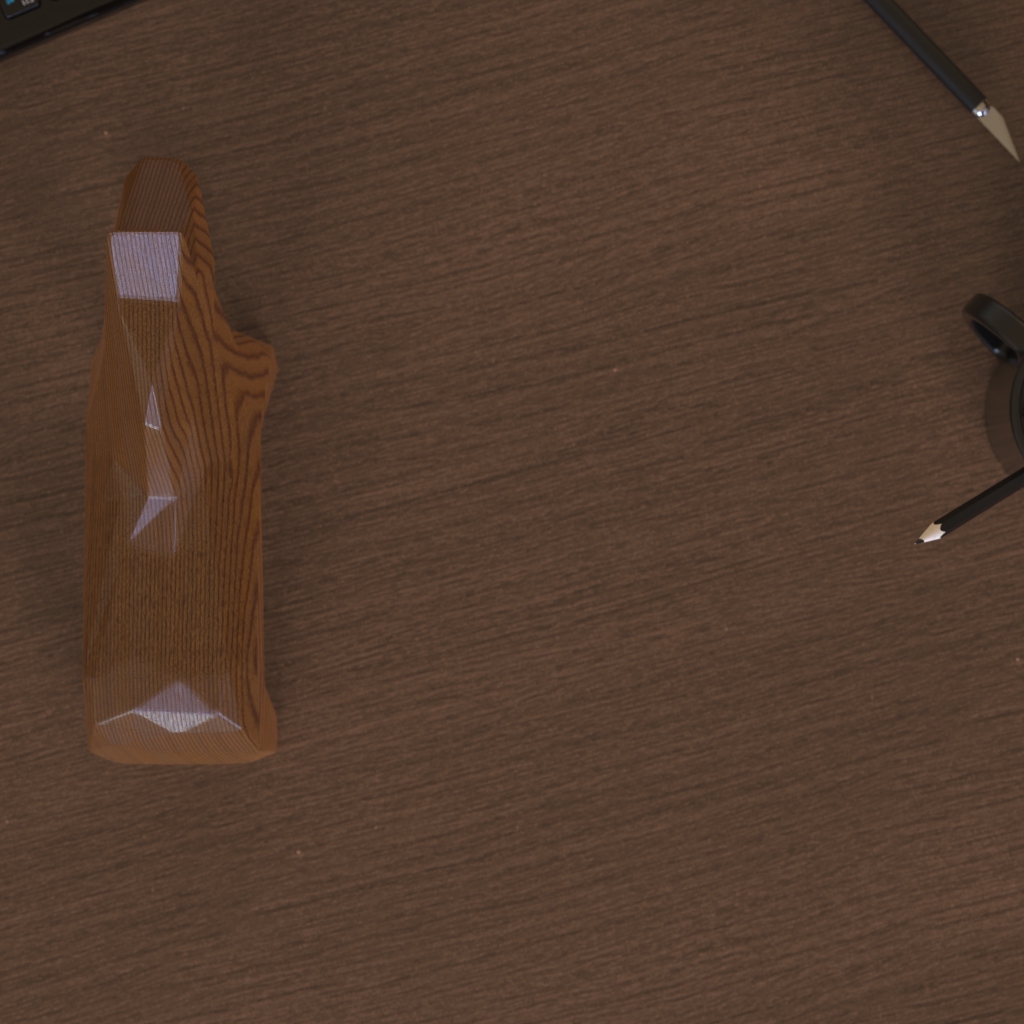
A high quality rendering of a dalahest_oak dalecarlian horse figurine made of varnished dark oak standing on a wooden table in an an apartment with natural bright daylight from windows,extreme long shot of an aerial view from the top, 150 mm, f 16, white plate, glass